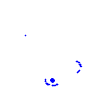
Particle: pion